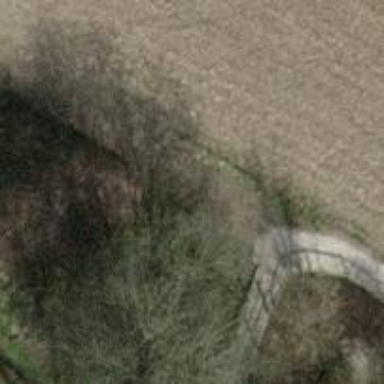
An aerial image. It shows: Path.